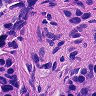
Metastatic tissue present: yes